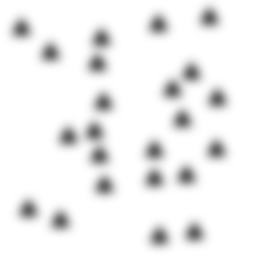
Squares: 0
Triangles: 23
Stars: 0
Total shapes: 23